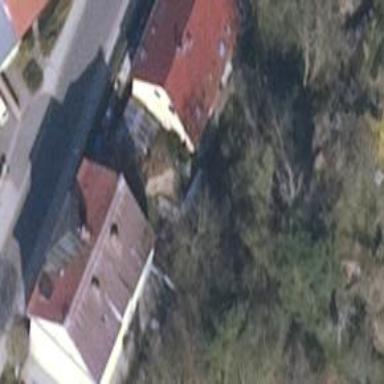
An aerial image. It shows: Building with gabled roof made of roof tiles.